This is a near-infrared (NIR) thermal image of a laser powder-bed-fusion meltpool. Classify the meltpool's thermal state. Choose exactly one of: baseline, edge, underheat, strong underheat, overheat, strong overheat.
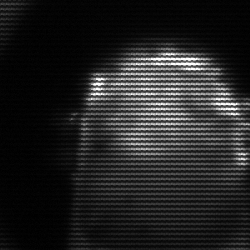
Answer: strong underheat